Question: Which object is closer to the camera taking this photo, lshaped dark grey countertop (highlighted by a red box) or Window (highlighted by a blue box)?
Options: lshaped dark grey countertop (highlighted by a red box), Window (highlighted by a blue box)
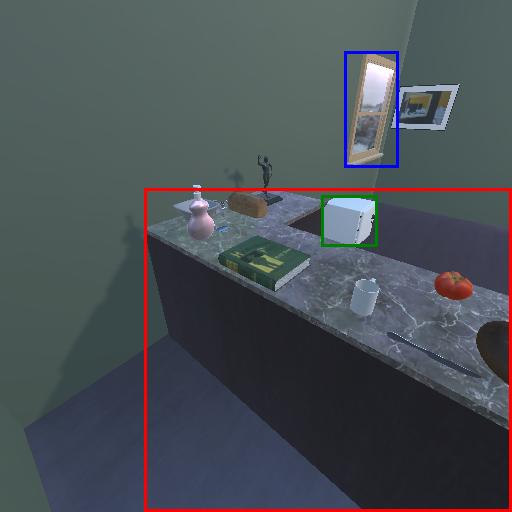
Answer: lshaped dark grey countertop (highlighted by a red box)